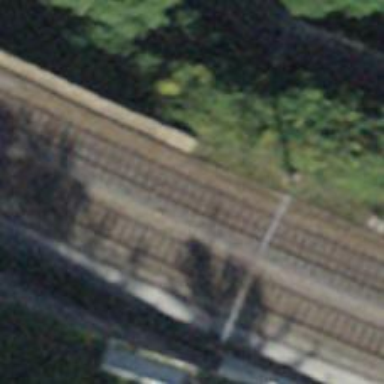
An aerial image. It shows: Single railway track with electrified contact line.